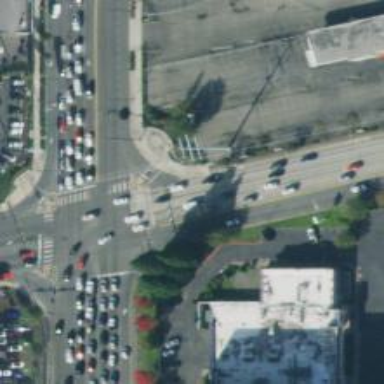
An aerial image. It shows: Footway located on traffic island.